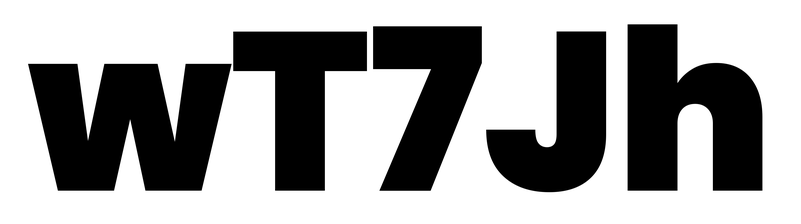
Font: Poppins-Black